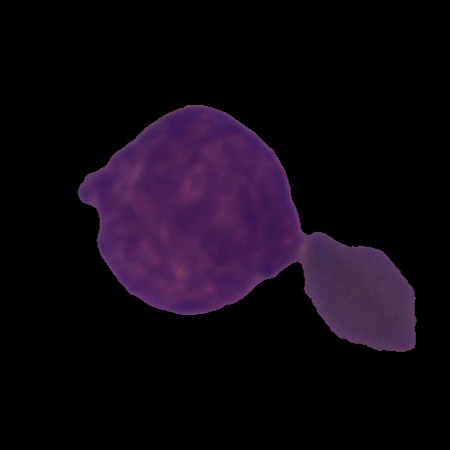
Label: cancer